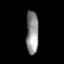
Tissue: lung
Cell type: Endothelial cells
Senescence score: 0.6286
Nuclear area (px): 521
Mean DAPI intensity: 142.72